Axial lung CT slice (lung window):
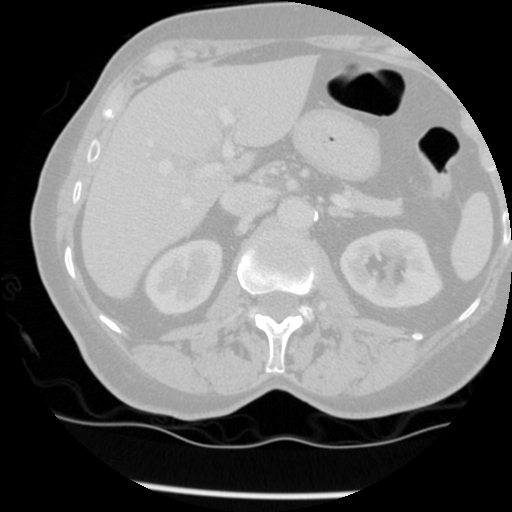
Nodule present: no